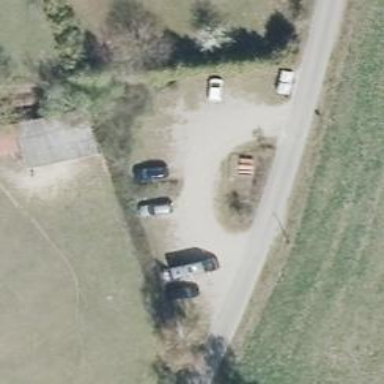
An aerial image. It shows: Picnic site for tourists.